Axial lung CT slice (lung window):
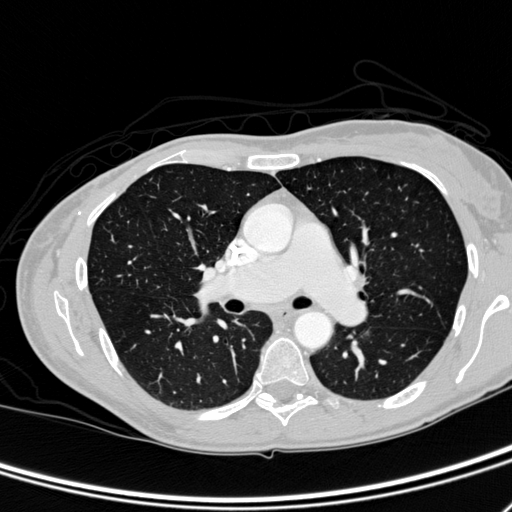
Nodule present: no